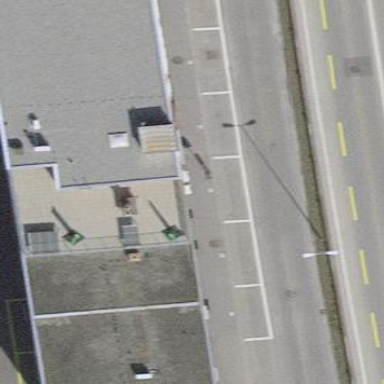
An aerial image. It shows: Building with flat roof.